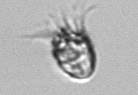
Label: Ciliophora